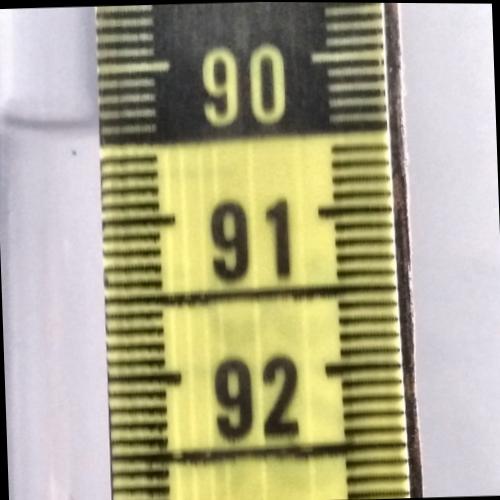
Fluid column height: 90.4 cm